Field crop: maize
Growth stage: 2
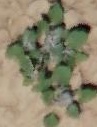
Species: chenopodium